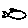
Label: fish